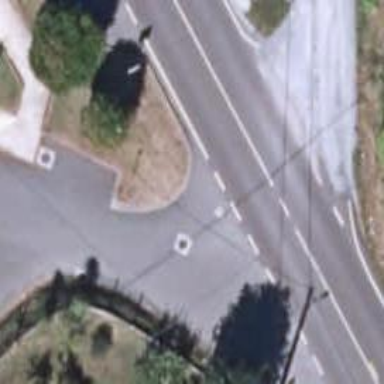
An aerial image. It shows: Marked crossing on the road.